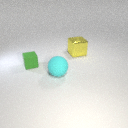
small green rubber cube behind large cyan rubber sphere